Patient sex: M
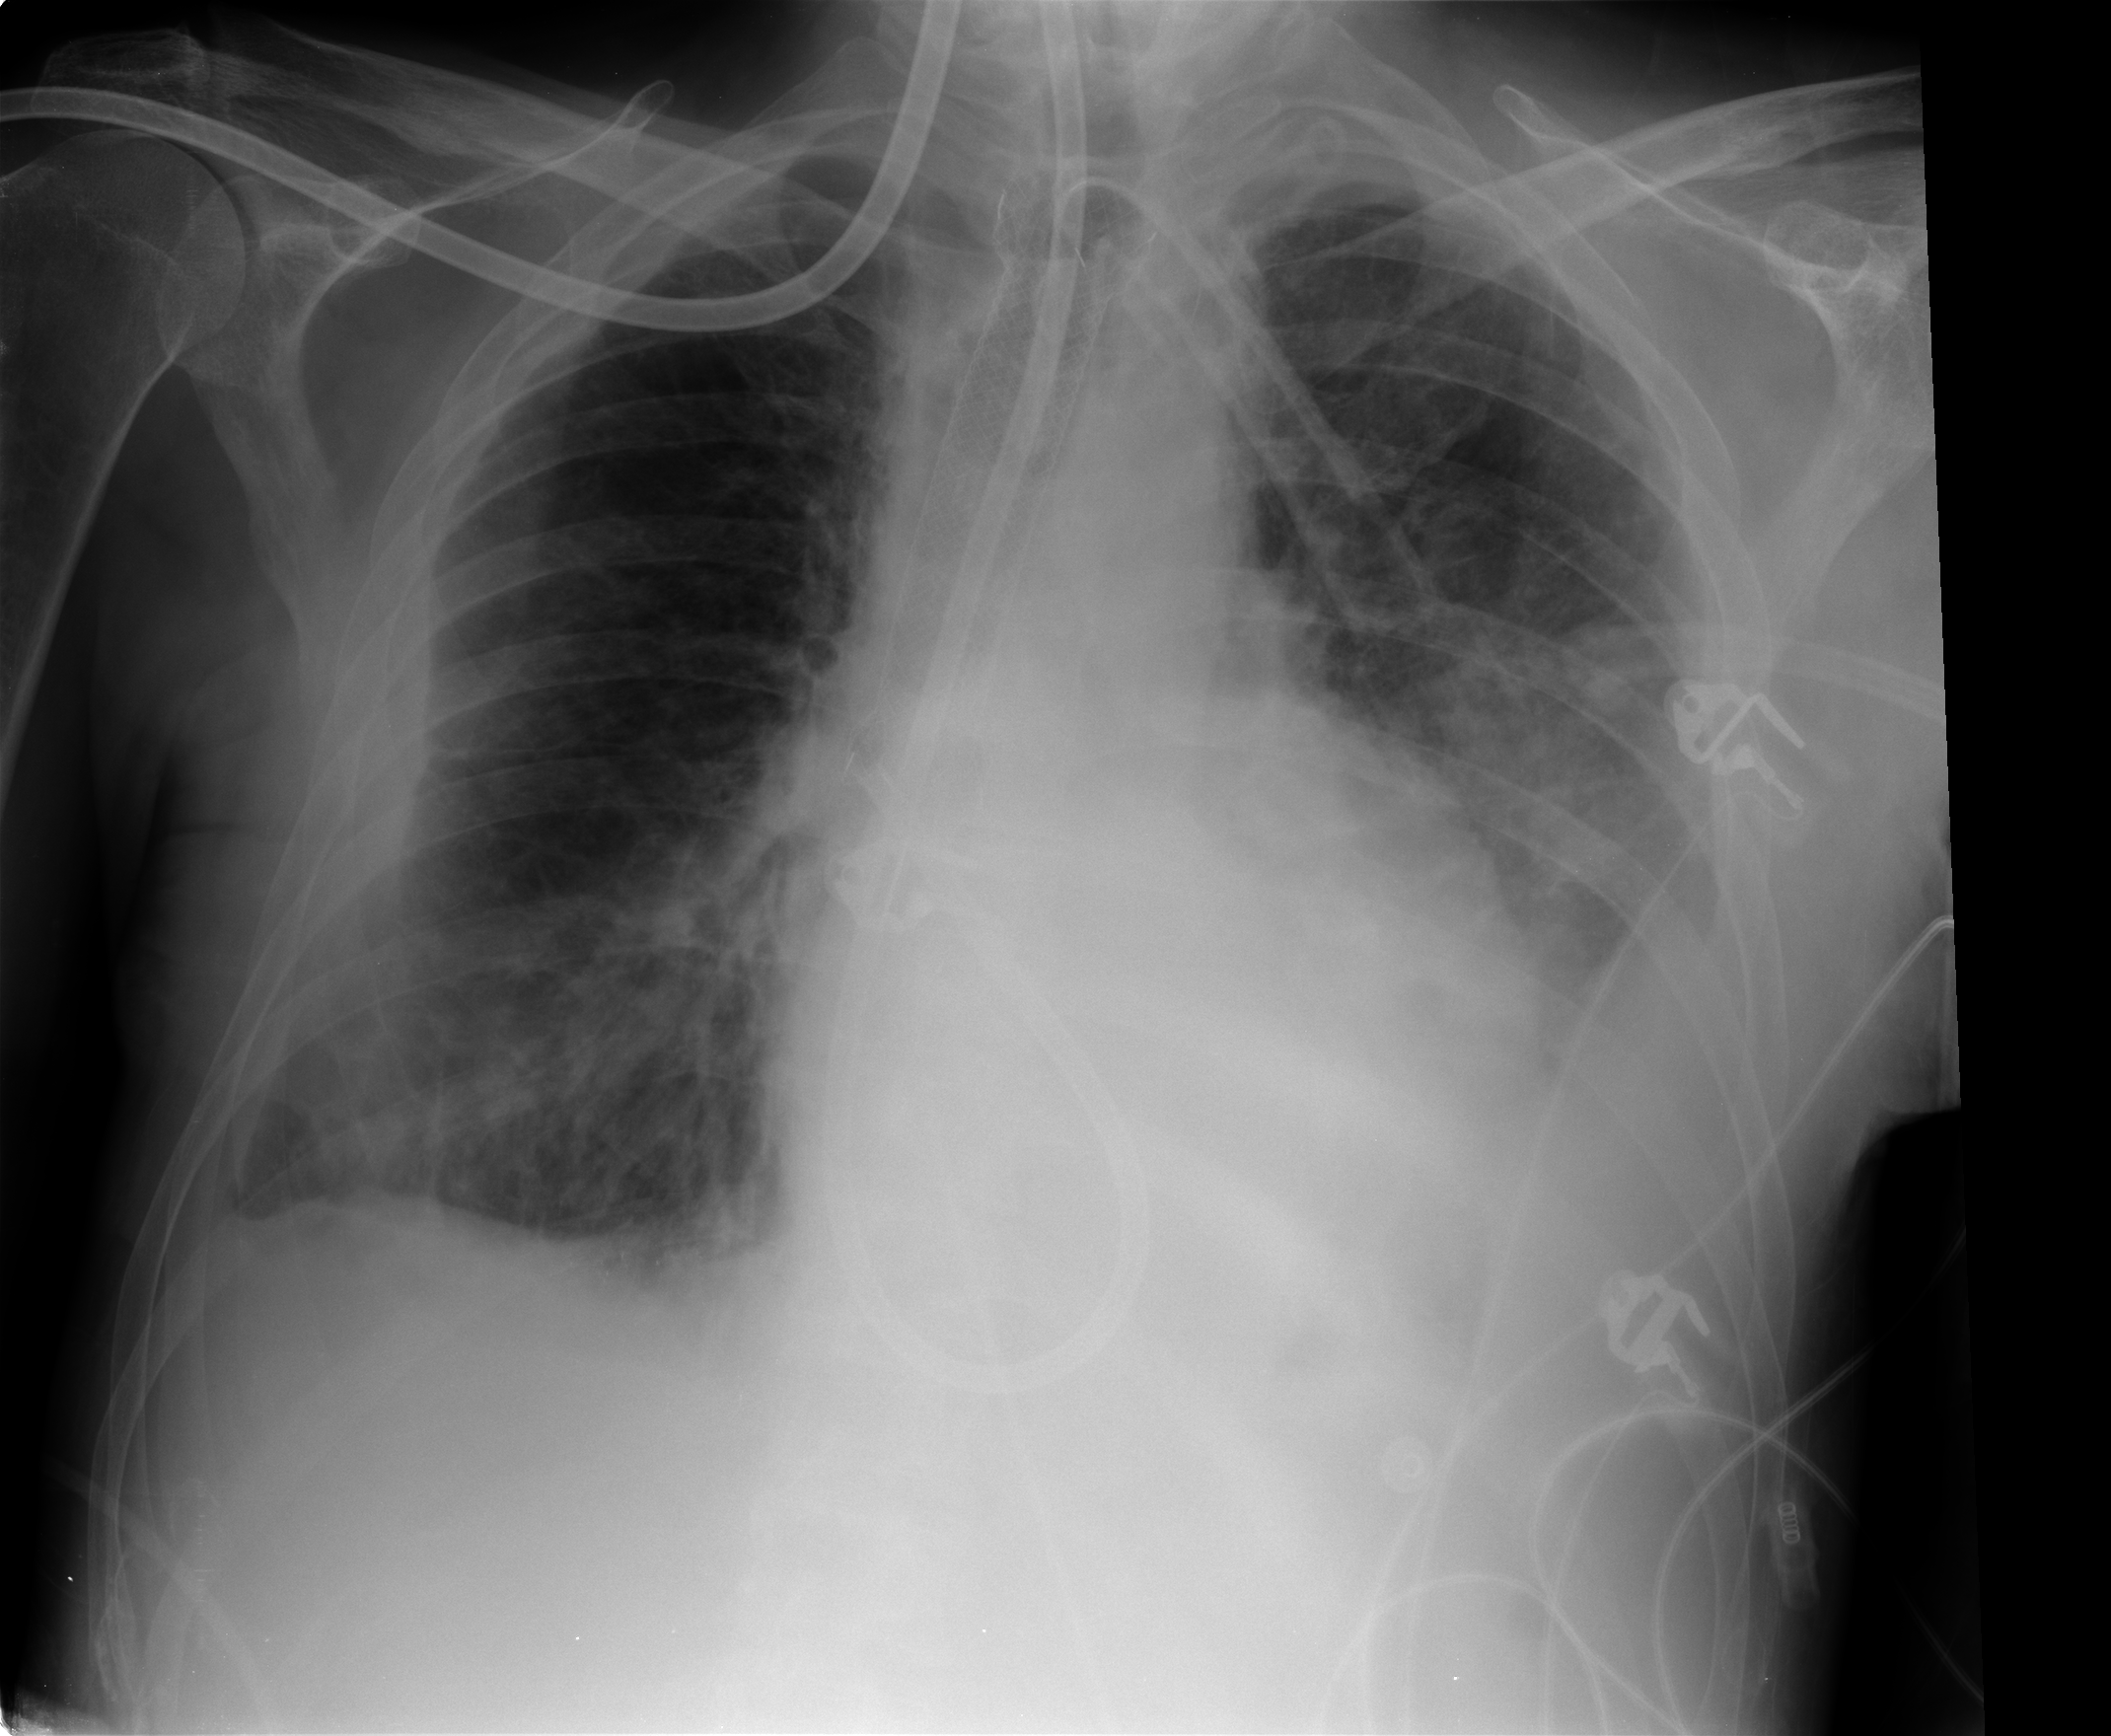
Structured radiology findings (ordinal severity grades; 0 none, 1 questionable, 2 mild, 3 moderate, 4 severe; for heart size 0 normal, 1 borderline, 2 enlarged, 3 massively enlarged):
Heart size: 1
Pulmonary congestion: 1
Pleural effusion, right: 2
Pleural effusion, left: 3
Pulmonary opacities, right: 2
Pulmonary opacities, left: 1
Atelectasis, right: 2
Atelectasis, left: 2